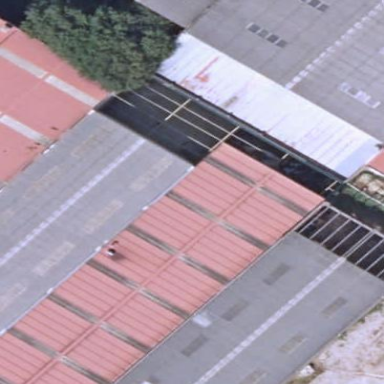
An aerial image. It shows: Industrial building.